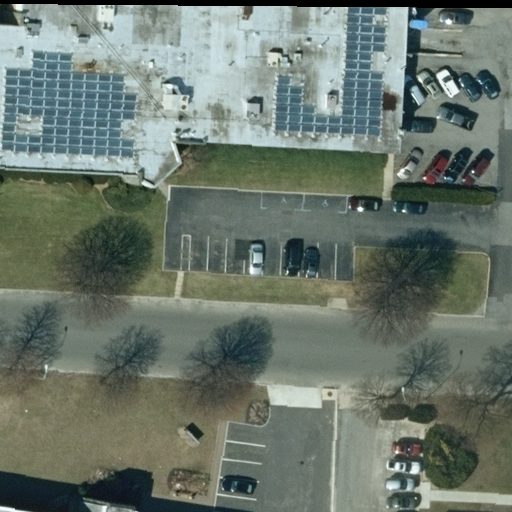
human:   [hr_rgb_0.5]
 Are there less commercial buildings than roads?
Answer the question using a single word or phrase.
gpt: no

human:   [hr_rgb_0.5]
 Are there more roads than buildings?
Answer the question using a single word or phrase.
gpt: no

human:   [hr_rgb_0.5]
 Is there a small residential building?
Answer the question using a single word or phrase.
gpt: no

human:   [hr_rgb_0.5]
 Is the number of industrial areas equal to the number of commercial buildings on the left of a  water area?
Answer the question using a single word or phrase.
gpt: no

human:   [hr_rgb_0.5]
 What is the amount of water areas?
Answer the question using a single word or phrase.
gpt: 0

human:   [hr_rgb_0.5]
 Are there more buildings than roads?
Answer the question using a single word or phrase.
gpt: yes

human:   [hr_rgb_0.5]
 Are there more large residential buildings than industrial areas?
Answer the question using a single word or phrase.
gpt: no

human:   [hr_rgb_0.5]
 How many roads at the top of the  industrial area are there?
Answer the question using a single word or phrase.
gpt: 1

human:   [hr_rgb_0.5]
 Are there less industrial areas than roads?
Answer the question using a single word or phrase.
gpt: no

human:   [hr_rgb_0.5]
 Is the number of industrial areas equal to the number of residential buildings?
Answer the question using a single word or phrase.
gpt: no

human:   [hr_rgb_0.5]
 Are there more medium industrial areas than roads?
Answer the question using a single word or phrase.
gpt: no

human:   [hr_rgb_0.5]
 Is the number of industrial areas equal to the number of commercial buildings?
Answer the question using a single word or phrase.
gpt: yes

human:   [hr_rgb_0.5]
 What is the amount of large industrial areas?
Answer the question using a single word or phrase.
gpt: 1

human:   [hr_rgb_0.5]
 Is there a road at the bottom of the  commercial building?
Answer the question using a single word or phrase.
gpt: yes

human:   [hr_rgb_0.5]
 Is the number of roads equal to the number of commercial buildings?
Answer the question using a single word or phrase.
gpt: yes

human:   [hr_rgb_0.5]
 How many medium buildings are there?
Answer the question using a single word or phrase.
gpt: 0

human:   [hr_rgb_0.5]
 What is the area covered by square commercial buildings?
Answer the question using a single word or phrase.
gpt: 0m2

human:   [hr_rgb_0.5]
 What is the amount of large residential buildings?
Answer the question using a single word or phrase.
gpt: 0

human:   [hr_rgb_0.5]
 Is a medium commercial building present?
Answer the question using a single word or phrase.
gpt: no

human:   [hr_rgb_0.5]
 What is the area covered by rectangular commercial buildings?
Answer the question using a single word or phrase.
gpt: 0m2

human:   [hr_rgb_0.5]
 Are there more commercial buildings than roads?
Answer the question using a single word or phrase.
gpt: no

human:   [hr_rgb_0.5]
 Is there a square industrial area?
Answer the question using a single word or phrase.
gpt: no

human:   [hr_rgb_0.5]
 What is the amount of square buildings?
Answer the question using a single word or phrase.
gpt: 0

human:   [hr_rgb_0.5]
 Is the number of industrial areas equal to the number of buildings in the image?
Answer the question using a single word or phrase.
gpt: no

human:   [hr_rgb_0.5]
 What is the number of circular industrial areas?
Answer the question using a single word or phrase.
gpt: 0

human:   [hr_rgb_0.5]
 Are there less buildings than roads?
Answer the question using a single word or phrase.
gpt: no

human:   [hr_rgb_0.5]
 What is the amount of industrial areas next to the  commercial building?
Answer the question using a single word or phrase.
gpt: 1

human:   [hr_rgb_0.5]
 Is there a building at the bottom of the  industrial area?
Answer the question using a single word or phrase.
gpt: no

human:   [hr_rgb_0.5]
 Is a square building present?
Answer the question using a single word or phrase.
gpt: no

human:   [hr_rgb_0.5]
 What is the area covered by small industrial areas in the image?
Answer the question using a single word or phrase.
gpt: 0m2

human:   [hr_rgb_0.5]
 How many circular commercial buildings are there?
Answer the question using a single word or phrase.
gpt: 0

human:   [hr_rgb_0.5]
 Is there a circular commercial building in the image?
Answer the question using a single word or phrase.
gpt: no

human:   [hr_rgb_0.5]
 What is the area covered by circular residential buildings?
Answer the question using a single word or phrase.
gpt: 0m2

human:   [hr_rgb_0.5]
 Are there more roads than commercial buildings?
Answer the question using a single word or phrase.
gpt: no

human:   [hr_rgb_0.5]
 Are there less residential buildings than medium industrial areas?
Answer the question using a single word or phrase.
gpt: no

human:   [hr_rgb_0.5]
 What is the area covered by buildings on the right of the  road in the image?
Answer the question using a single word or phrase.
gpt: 0m2